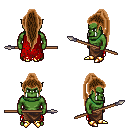
a pixel art fantasy rpg character, male body template, orc, green skin, red tattered cape, robe skirt, brown extra-long topknot hairstyle, gold boots, spear, four views (front, back, left, right), 2x2 character sprite sheet, small pixel art, hard edges, no anti-aliasing